Question: Im using the "De Bruijn" Algorithm to discover the number of digits in binary that a big number (up to 64bits) has.
For example:
- -
I found that using a table lookup based on De Bruijn give me the power to calculate this x100 times faster than conventional ways (power, square, ...).
According to <URL>, 2^6 has the table to calculate the 64 bits numbers. this would be the table exposed in c#
'''
static readonly int[] MultiplyDeBruijnBitPosition2 = new int[64]
{
0,1,2,4,8,17,34,5,11,23,47,31,63,62,61,59,
55,46,29,58,53,43,22,44,24,49,35,7,15,30,60,57,
51,38,12,25,50,36,9,18,37,10,21,42,20,41,19,39,
14,28,56,48,33,3,6,13,27,54,45,26,52,40,16,32
};
'''
(I dont know if i brought the table from that website correctly)
Then, based on the R.. comment <URL>. I should use this to use the table with the input uint64 number.
'''
public static int GetLog2_DeBruijn(ulong v)
{
return MultiplyDeBruijnBitPosition2[(ulong)(v * 0x022fdd63cc95386dull) >> 58];
}
'''
But the c# compiler doesnt allow me to use "" because it overflows 64bits. And i have to use "" instead.
Using those codes. The problem is that i am not getting the correct result for the input given.
For example, doing 1.000.000 calculations of the number:
17012389719861204799 (64bits used) This is the result:
- -
Im trying to understand how "De Bruijn" works, and how can i fix this and create a final code for c# to calculate up to 64bits numbers.
and benchmarks of different solutions
I was looking for the fastest algorithm to get the number of digits in binary that a unsigned given number of 64bits has in c# (known as ulong).
For example:
- -
The conventional power of 2 and square is extremely slow. and just for 10000 calculations it needs 1500ms to get the answer. (100M calculations needs hours).
Here, <URL> brought differents methods to make this faster.
- <URL>
Testing this Methods with a CPU Q6600 overclocked to 3Ghz using Windows 7 (64bits) Gives the following results.

As you can see, it takes just a few seconds to find correctly 100,000,000 of request given, being De_Bruijn 128bits version the fastest.
Thanks a lot to all of you, you help me a lot with this. I hope this helps you too.
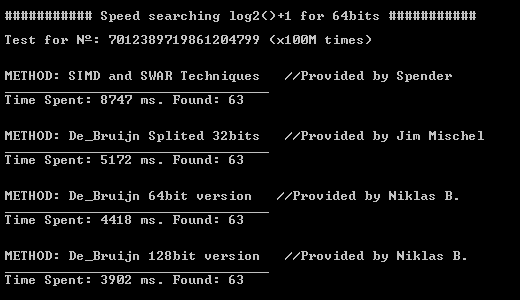
Answer: You should check <URL> again. The question that he responded to was how to find the log2 for .
The bit twiddling website says that the simple multiplication + shift only works "If you know that v is a power of 2". Otherwise you need to <URL> first:
'''
static readonly int[] bitPatternToLog2 = new int[64] {
0, // change to 1 if you want bitSize(0) = 1
1, 2, 53, 3, 7, 54, 27, 4, 38, 41, 8, 34, 55, 48, 28,
62, 5, 39, 46, 44, 42, 22, 9, 24, 35, 59, 56, 49, 18, 29, 11,
63, 52, 6, 26, 37, 40, 33, 47, 61, 45, 43, 21, 23, 58, 17, 10,
51, 25, 36, 32, 60, 20, 57, 16, 50, 31, 19, 15, 30, 14, 13, 12
}; // table taken from http://chessprogramming.wikispaces.com/De+Bruijn+Sequence+Generator
static readonly ulong multiplicator = 0x022fdd63cc95386dUL;
public static int bitSize(ulong v) {
v |= v >> 1;
v |= v >> 2;
v |= v >> 4;
v |= v >> 8;
v |= v >> 16;
v |= v >> 32;
// at this point you could also use popcount to find the number of set bits.
// That might well be faster than a lookup table because you prevent a
// potential cache miss
if (v == (ulong)-1) return 64;
v++;
return MultiplyDeBruijnBitPosition2[(ulong)(v * multiplicator) >> 58];
}
'''
Here is a version with a larger lookup table that avoids the branch and one addition. I found the magic number using random search.
'''
static readonly int[] bitPatternToLog2 = new int[128] {
0, // change to 1 if you want bitSize(0) = 1
48, -1, -1, 31, -1, 15, 51, -1, 63, 5, -1, -1, -1, 19, -1,
23, 28, -1, -1, -1, 40, 36, 46, -1, 13, -1, -1, -1, 34, -1, 58,
-1, 60, 2, 43, 55, -1, -1, -1, 50, 62, 4, -1, 18, 27, -1, 39,
45, -1, -1, 33, 57, -1, 1, 54, -1, 49, -1, 17, -1, -1, 32, -1,
53, -1, 16, -1, -1, 52, -1, -1, -1, 64, 6, 7, 8, -1, 9, -1,
-1, -1, 20, 10, -1, -1, 24, -1, 29, -1, -1, 21, -1, 11, -1, -1,
41, -1, 25, 37, -1, 47, -1, 30, 14, -1, -1, -1, -1, 22, -1, -1,
35, 12, -1, -1, -1, 59, 42, -1, -1, 61, 3, 26, 38, 44, -1, 56
};
static readonly ulong multiplicator = 0x6c04f118e9966f6bUL;
public static int bitSize(ulong v) {
v |= v >> 1;
v |= v >> 2;
v |= v >> 4;
v |= v >> 8;
v |= v >> 16;
v |= v >> 32;
return bitPatternToLog2[(ulong)(v * multiplicator) >> 57];
}
'''
You should definitely check <URL>. It gives you the index of the most significant set bit, which is exactly what you need.